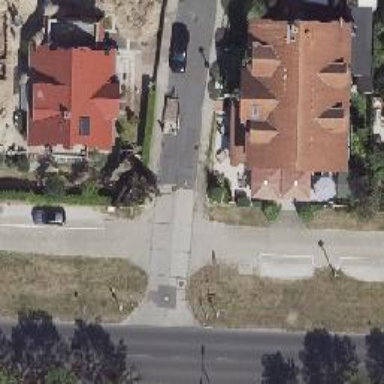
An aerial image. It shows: Residential concrete road with sidewalks on both sides.